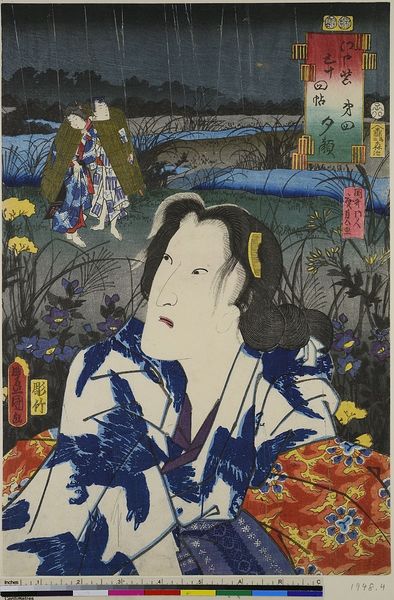
Titel: Der Schauspieler Onoe Kikugoro III als Yugao, Blatt 4 aus der Serie: Die 54 Kapitel des Edo Violett
Künstler: Utagawa Kunisada
Standort: Hamburg
Institution: Museum für Kunst und Gewerbe Hamburg
Schlagwörter: blau, dunkel, himmel, wasser, fluss, landschaft, menschen, blumen, bunt, kleid, nacht, nase, orange, gras, haus, rot, gespräch, gesicht, bach, natur, paar, pflanzen, theater, farbig, holzschnitt, japan, schrift, spitz, flowers, japanese, japanisch, schriftzeichen, regen, mond, druckgraphik, druckgrafik, text, literatur, asiatisch, zeit, schauspieler, farbholzschnitt, schauspielerin, rain, kimono, kabuki, edo, fear, reproduktionen, druckerzeugnisse, theateraufführung, ukiyo, genji, monogatari, female read person